Question:
Here i need to hide the phone number, email , birthDate, anniversary date and other labels in case there is no values for those fields. How can i do this?
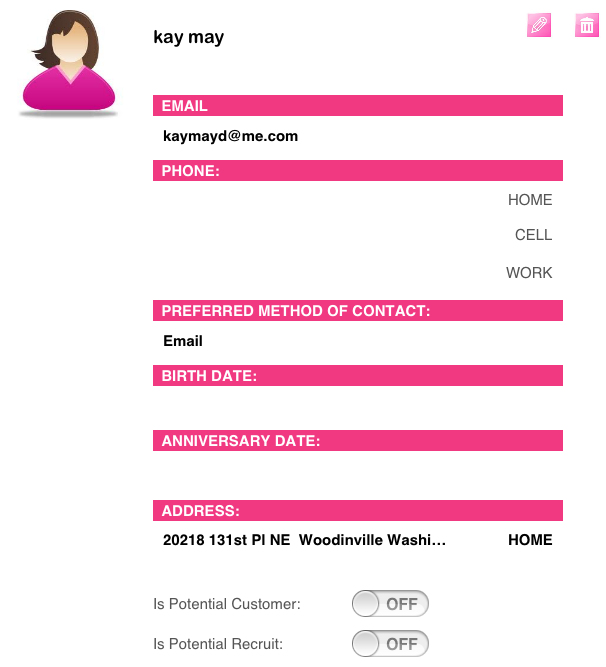
Answer: Many ways, starting with the simplest:
'''
self.emailLabel.hidden = YES;
'''
But you probably want to reformat the other parts of the view to fit the empty space. Keeping it simple, you would then do something like this:
'''
self.phoneLabel.frame = CGRectOffset(self.phoneLabel.frame, 0, -self.emailLabel.bounds.size.height);
'''
... and so on for anything below. But you can see how this would become tedious. The next and probably best alternative is a UITableView that adjusts it's section count based on whether some of that data is present. That would go like this. Prepare a mutable array of arrays with the parts of your model and their values.
'''
- (void)prepareModel {
self.model = [NSMutableArray array];
[self.model addObject:@[@"Name", @"Judy"]; // get "Judy" from your data
if (/* model has email */) {
[self.model addObject:@[@"Email", @"judy@gmail.com"]; // get email from your model
}
// and so on for conditional parts of your model
}
- (NSInteger)numberOfSectionsInTableView:(UITableView *)tableView {
return self.model.count;
}
- (NSString *)tableView:(UITableView *)tableView titleForHeaderInSection:(NSInteger)section
return self.model[section][0];
}
'''
And the cellForRow would init the cell using 'self.model[section][1]'.